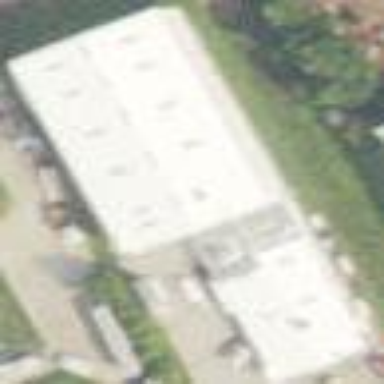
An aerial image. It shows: Commercial building.